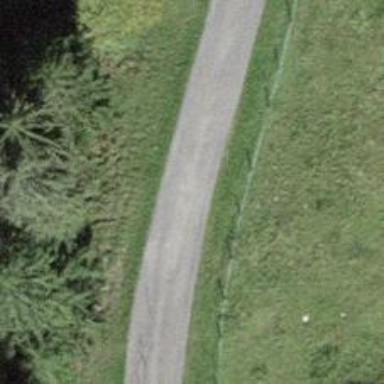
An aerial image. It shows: Unclassified road used for downhill skiing.